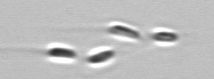
Label: Dinobryon